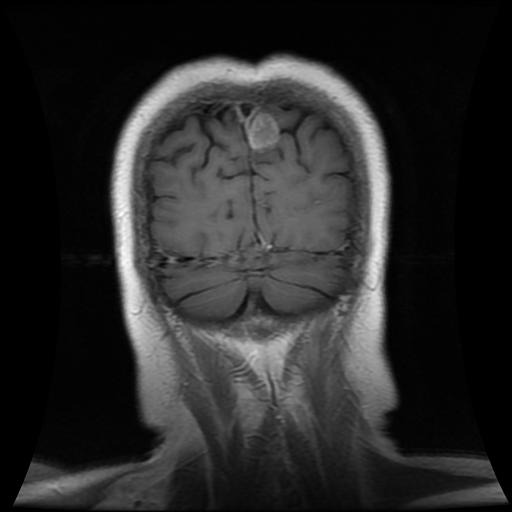
Label: meningioma